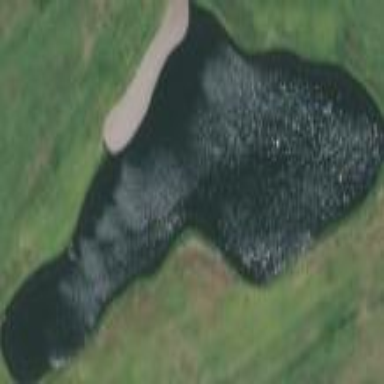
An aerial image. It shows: Lake serving as water hazard for the golf course.